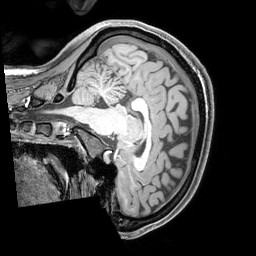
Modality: T1w
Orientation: sagittal
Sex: female
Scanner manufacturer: siemens
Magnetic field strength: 3 T
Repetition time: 2.3 s
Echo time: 0.00226 s